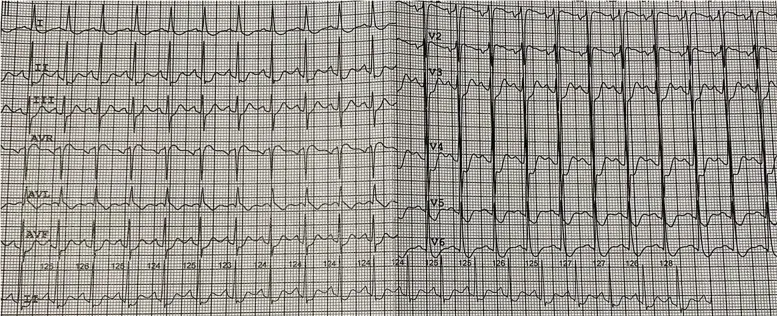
Electrocardiogram on admitting to the hospital.
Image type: electrography (ekg)